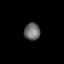
Tissue: skin
Cell type: Epithelial cells
Senescence score: 0.7449
Nuclear area (px): 270
Mean DAPI intensity: 107.604